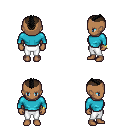
a pixel art fantasy rpg character, female body template, human, dark skin, teal long-sleeve shirt, white pants, black short mohawk hairstyle, bracelets, four views (front, back, left, right), 2x2 character sprite sheet, small pixel art, hard edges, no anti-aliasing